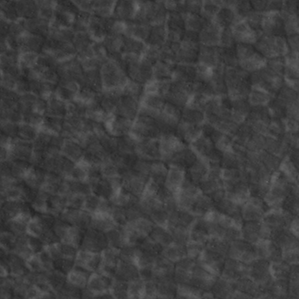
Label: non_frost